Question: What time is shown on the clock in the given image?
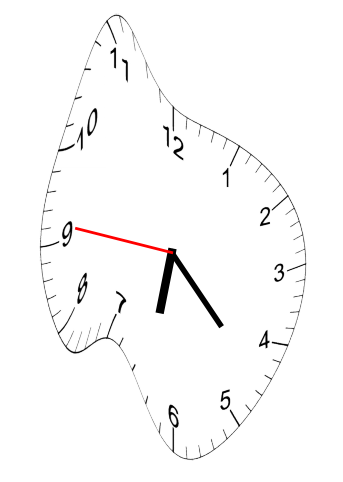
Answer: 06:22:46